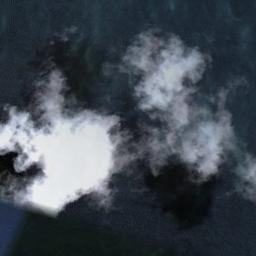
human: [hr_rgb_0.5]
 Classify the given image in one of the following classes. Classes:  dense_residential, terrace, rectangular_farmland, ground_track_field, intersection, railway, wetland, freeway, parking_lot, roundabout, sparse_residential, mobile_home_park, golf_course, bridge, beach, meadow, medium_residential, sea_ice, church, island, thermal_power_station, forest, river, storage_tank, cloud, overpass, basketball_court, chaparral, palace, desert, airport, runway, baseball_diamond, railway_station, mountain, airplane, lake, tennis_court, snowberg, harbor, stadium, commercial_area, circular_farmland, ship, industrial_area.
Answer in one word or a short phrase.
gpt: cloud